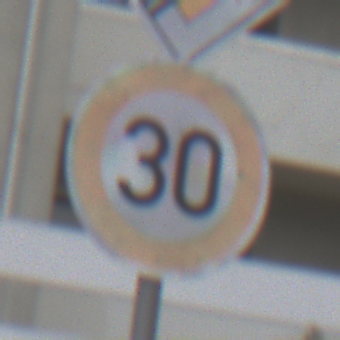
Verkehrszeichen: Geschwindigkeit30
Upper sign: EndeVorfahrtsstrasse
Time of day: Midday
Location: Outdoor (Urban)
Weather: Overcast
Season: NotSpecified
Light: Natural